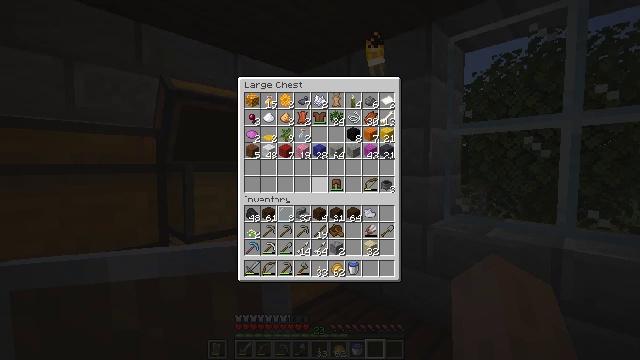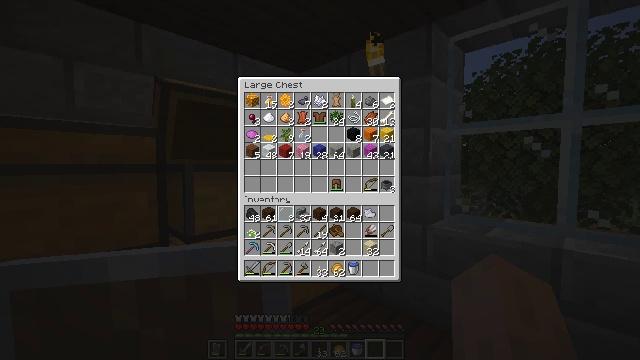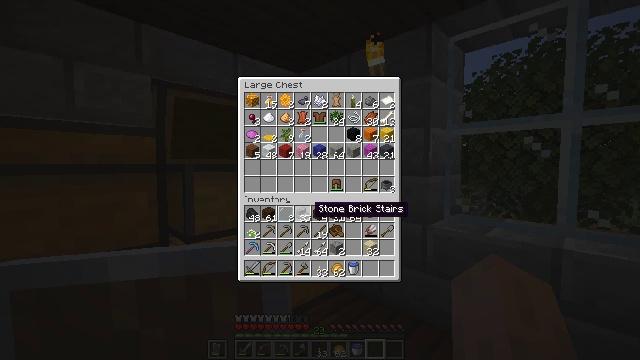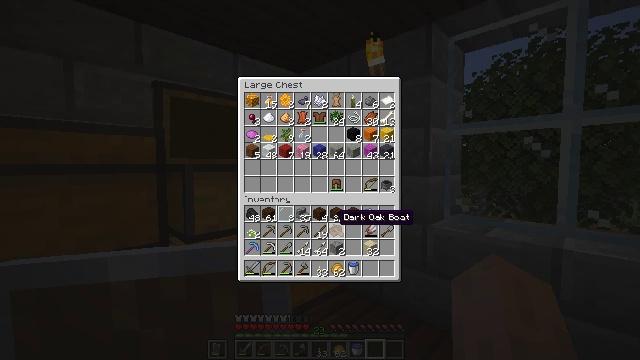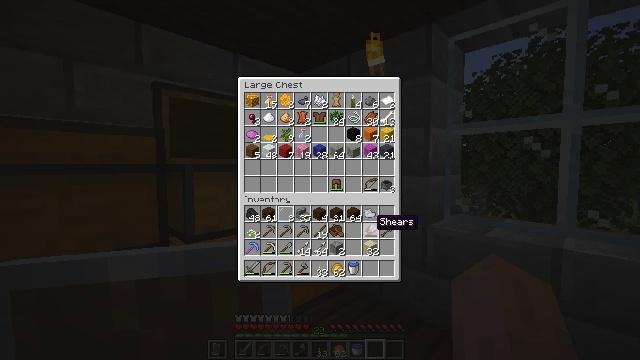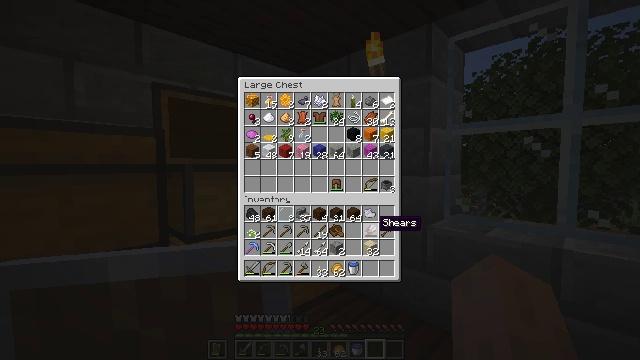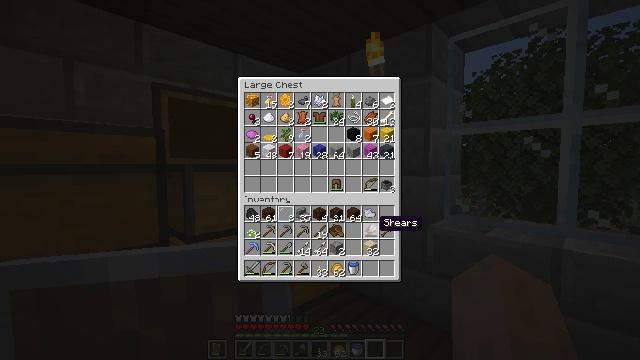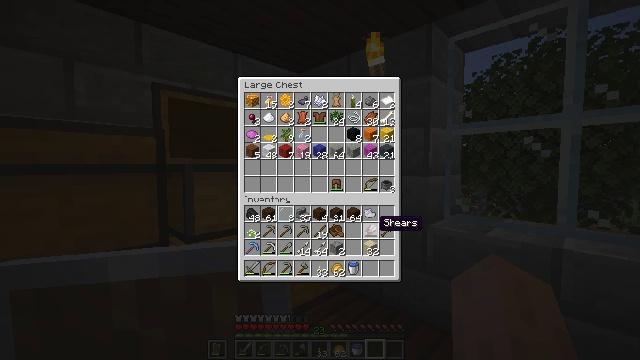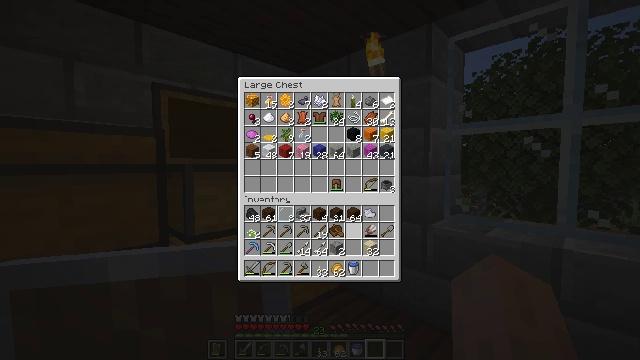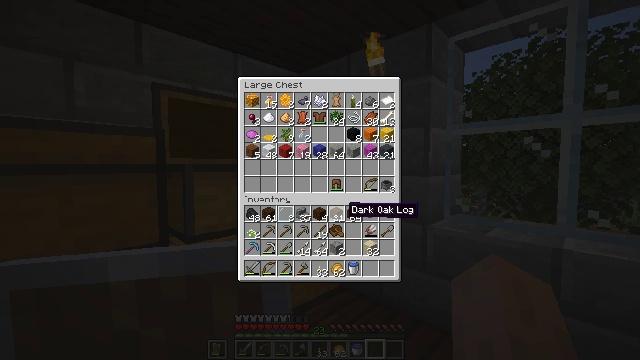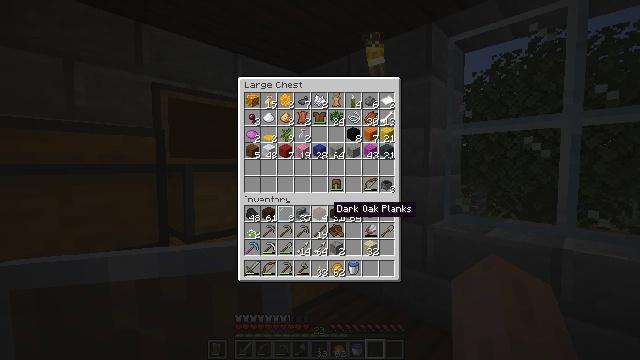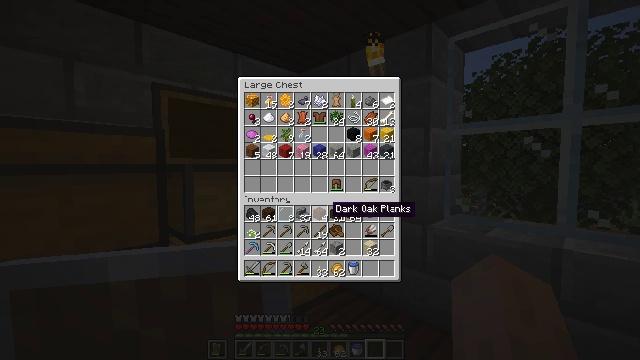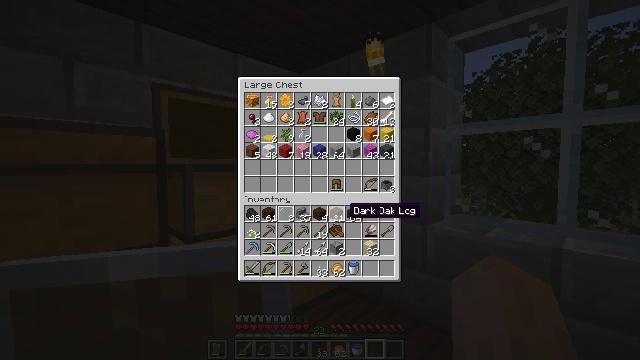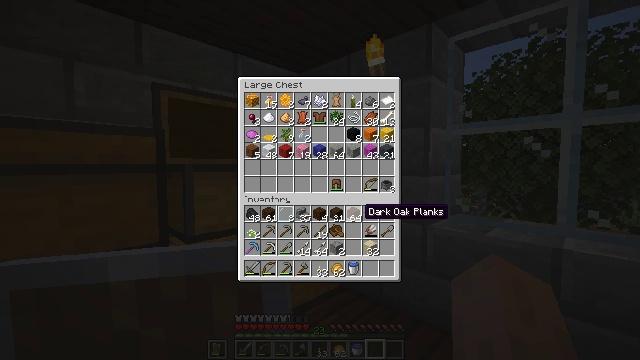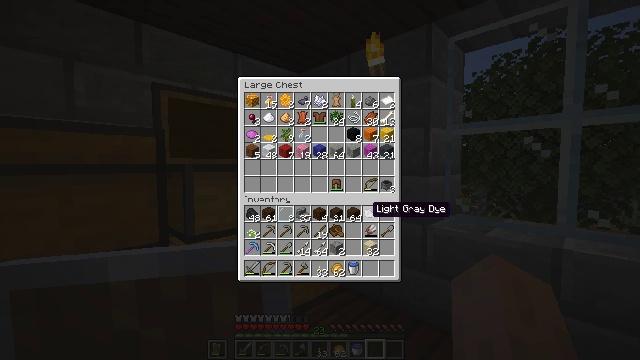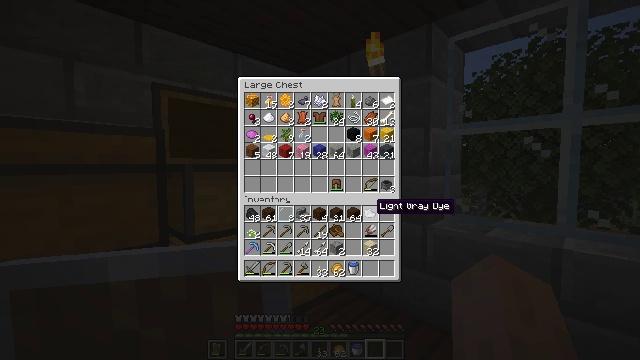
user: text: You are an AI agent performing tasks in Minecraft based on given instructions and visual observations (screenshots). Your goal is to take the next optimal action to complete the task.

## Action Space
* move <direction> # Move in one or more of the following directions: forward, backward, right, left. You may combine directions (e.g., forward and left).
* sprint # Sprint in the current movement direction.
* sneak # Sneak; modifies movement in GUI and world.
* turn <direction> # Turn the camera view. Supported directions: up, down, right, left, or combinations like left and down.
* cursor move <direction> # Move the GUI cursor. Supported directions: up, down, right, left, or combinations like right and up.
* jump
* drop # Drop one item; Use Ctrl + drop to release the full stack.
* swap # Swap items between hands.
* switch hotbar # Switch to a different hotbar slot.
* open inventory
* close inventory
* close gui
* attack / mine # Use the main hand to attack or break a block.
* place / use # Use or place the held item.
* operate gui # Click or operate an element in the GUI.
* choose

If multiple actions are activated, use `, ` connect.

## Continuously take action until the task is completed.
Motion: motion action
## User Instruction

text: Attack the stone brick stairs to gather it.
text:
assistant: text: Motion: sneak, turn left and down
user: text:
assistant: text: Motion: sneak, turn down
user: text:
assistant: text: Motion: sneak, turn right and down
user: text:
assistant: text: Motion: sneak, turn right
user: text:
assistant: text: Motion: sneak
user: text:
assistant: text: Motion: sneak
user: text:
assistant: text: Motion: sneak
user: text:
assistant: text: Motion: sneak, turn left and up
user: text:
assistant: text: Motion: sneak, turn left
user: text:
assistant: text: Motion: sneak, turn left
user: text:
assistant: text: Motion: sneak
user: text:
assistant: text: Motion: sneak, turn right
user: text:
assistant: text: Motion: sneak, turn right
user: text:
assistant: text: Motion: sneak, turn right
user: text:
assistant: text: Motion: sneak
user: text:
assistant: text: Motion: sneak
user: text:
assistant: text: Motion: sneak, attack / mine
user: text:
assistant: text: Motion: sneak, attack / mine
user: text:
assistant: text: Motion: sneak
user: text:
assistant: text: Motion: sneak
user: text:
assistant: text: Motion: sneak
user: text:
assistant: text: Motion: no_op
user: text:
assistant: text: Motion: turn left
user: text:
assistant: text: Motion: turn left
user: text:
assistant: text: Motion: turn left and down
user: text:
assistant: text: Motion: turn left and down
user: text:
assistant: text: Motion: turn left and down
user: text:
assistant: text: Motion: sneak
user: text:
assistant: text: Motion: sneak, turn up
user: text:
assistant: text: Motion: sneak, attack / mine